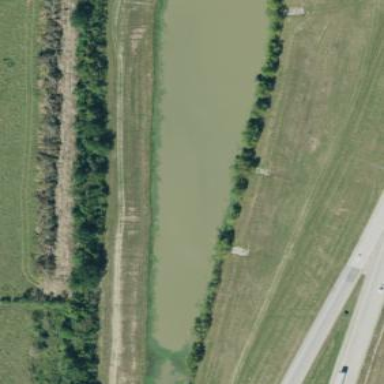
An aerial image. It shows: Retention basin with water.